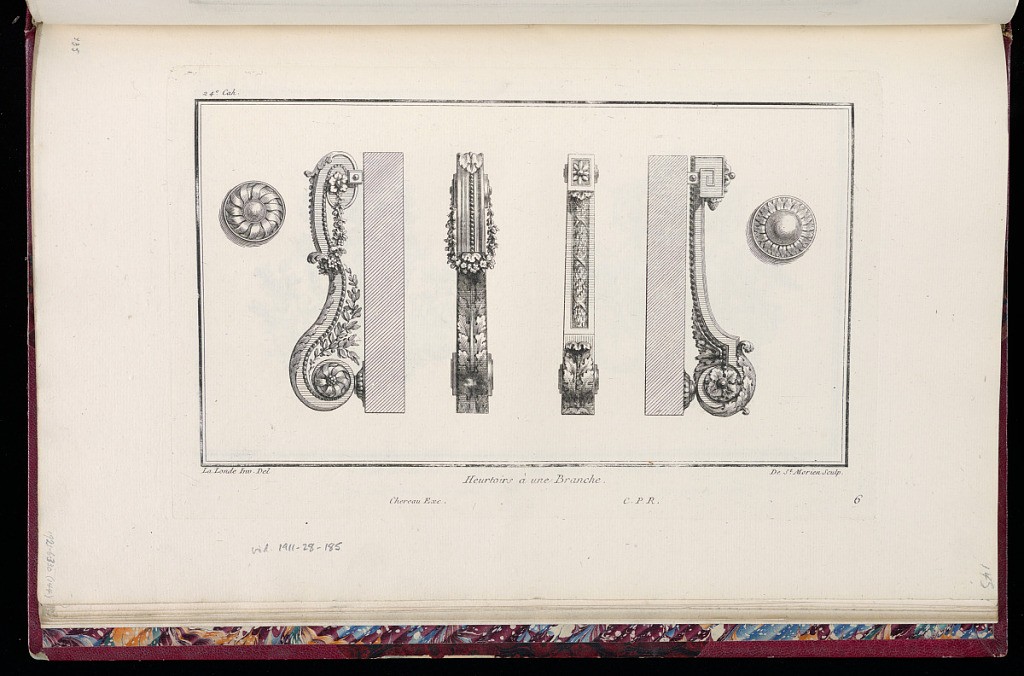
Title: Heurtoirs à une Branche
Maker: Richard de Lalonde, French, active 1780–96
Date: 1775-1788
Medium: Etching on off-white laid paper
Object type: Print
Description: Designs for two doorknockers showing their front and profile views, and their rosette plates on either side. The left knocker has an acanthus leaf on the top and a vertical column of bead course down half of the front center, surrounded by a garland of flowers. The bottom half of the knocker has a column of acanthus leaves. The knocker on the right has a rosette at the hinge and a vertical column of bound leaf down the front, and an acanthus leaf with bead detailing at the bottom. The plate is signed and numbered.